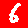
Digit: 6